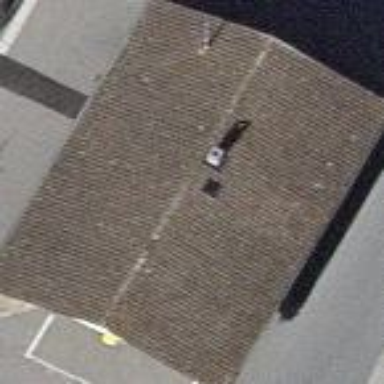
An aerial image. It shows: Train station building.